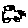
Label: car